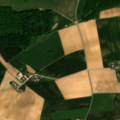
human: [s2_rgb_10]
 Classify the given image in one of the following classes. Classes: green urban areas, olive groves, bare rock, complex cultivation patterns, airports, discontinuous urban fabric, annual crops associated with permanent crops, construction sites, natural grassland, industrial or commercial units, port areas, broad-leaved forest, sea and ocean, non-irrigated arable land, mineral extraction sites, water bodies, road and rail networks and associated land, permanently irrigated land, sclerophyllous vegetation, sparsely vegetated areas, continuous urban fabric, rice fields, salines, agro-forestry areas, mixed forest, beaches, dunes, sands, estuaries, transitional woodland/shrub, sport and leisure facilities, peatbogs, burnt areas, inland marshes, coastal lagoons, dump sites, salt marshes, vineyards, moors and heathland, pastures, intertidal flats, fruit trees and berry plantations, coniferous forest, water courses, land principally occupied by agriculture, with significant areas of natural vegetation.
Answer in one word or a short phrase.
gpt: non-irrigated arable land, pastures, land principally occupied by agriculture, with significant areas of natural vegetation, broad-leaved forest, mixed forest